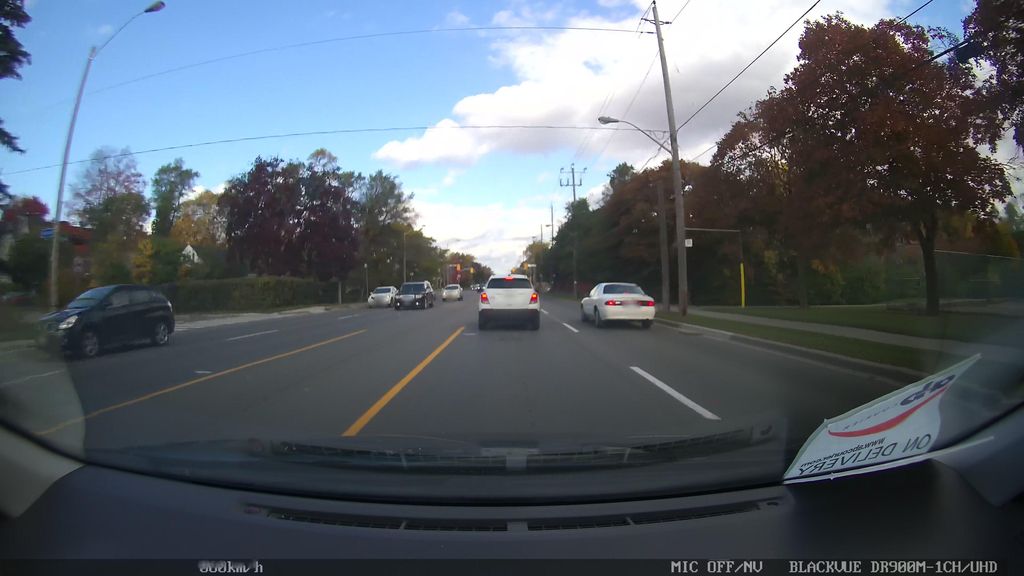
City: toronto